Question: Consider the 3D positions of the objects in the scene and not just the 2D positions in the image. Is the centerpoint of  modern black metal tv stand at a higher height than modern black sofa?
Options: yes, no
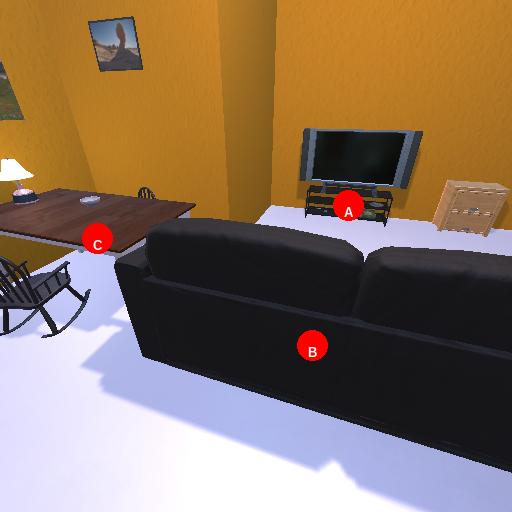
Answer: yes